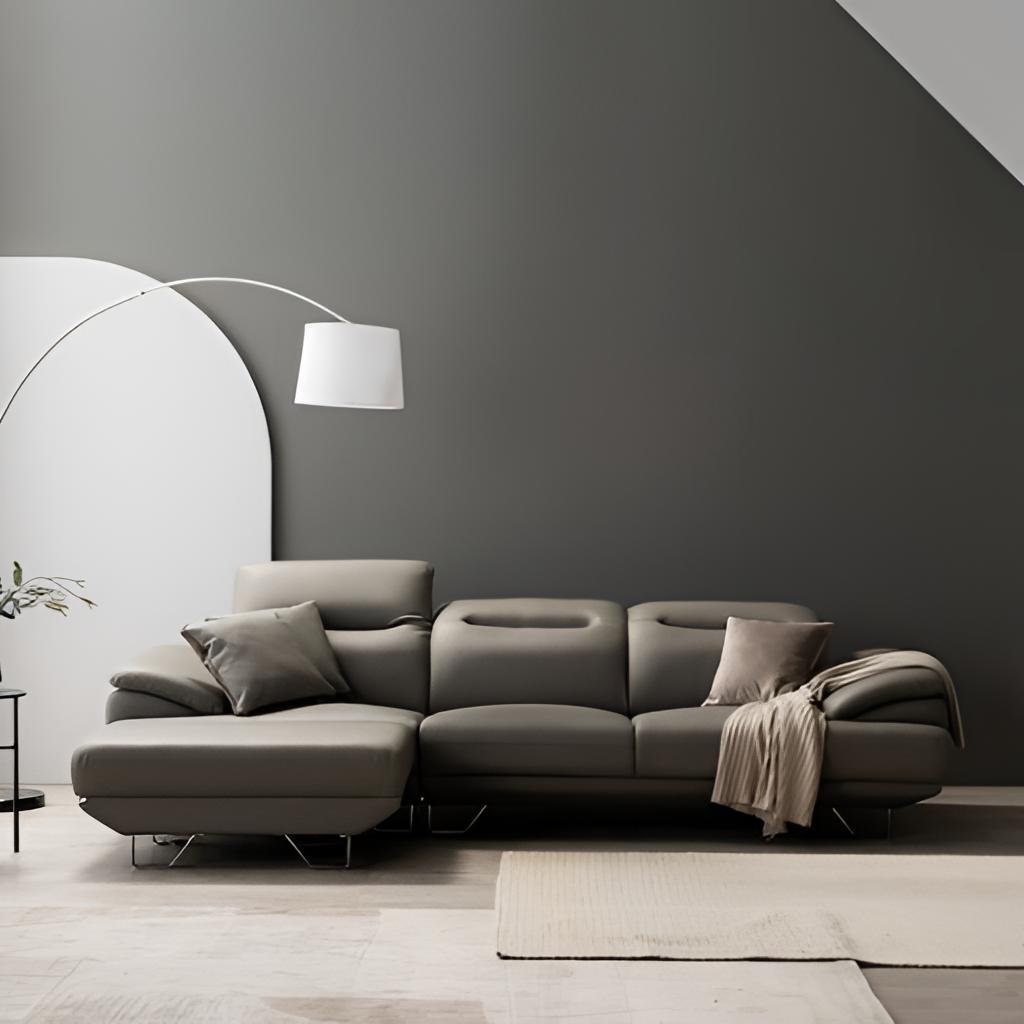
gray leather sectional sofa, living room, tile flooring, with large square pattern, modern, paint wallpaper, with solid pattern